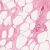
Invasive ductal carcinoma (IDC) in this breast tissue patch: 0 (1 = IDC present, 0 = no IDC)